Interaction volume radius: 10 \u00c5
Interaction volume height: 20 \u00c5
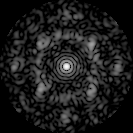
Disorder parameter: 0.6593